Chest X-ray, AP view. Patient: 41 years old, sex M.
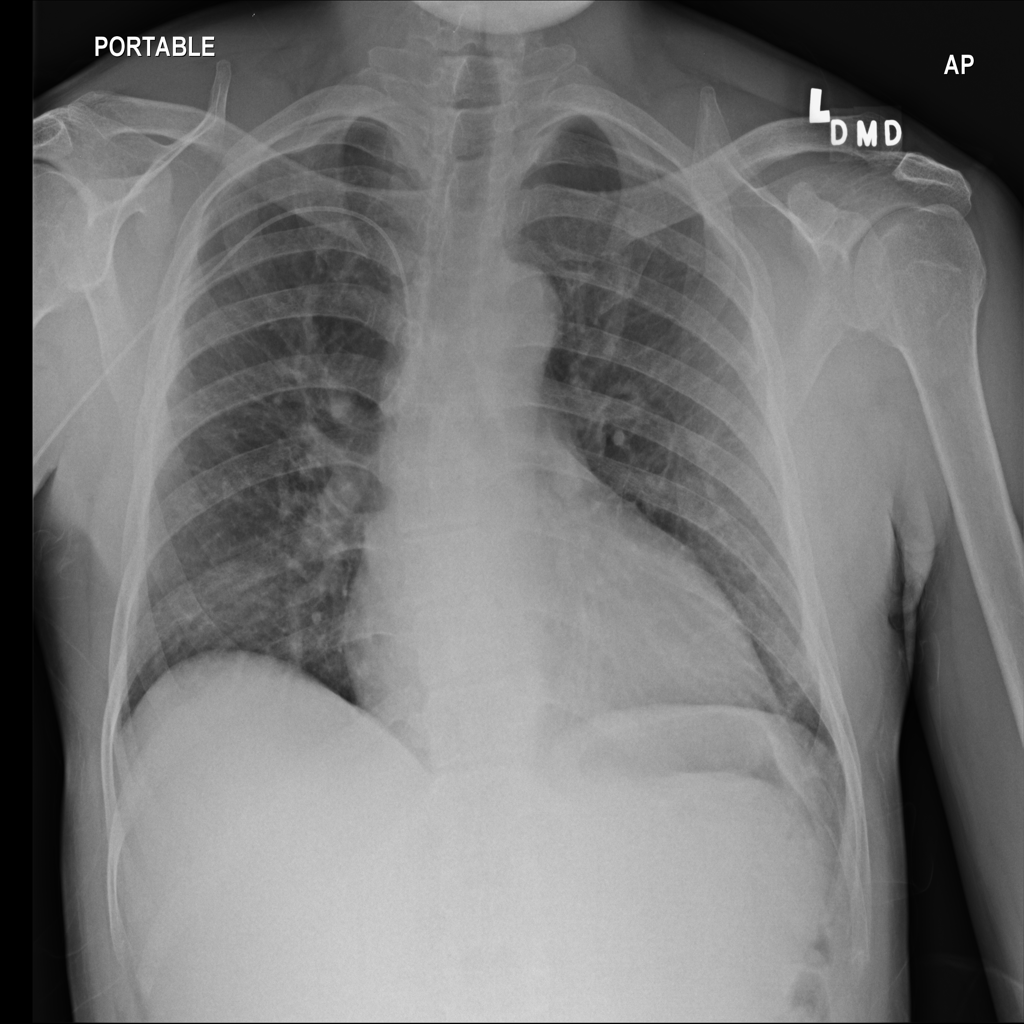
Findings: No Finding